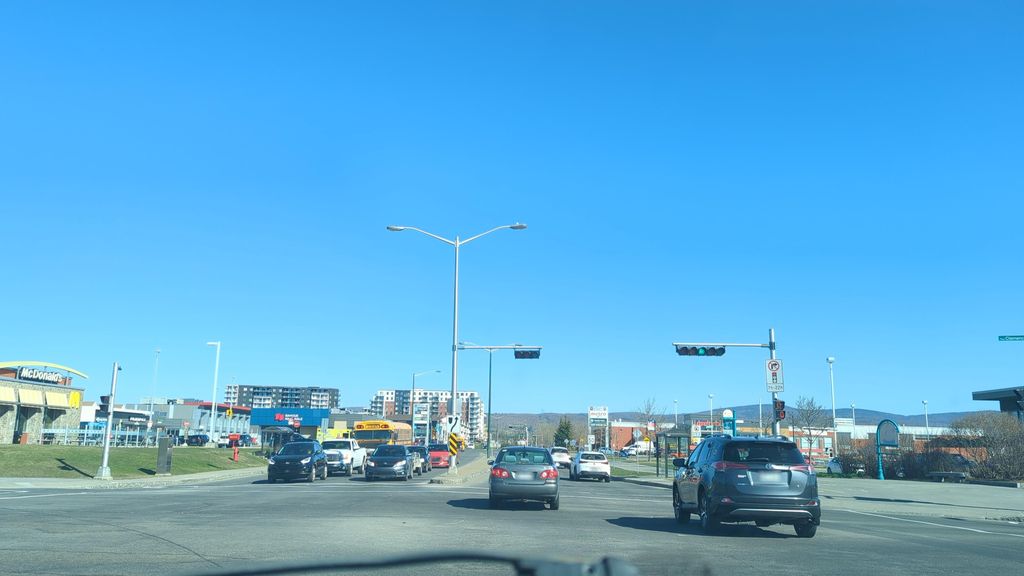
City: quebec_city